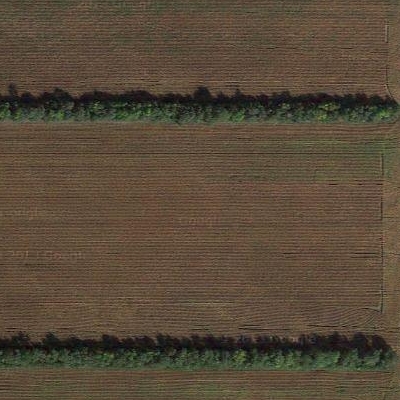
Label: bField